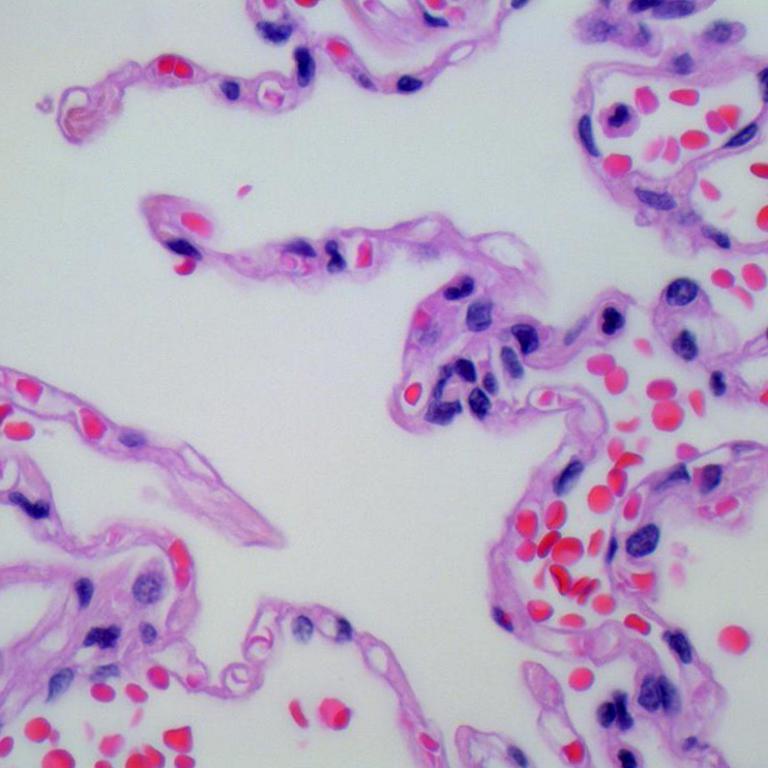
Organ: lung
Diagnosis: benign